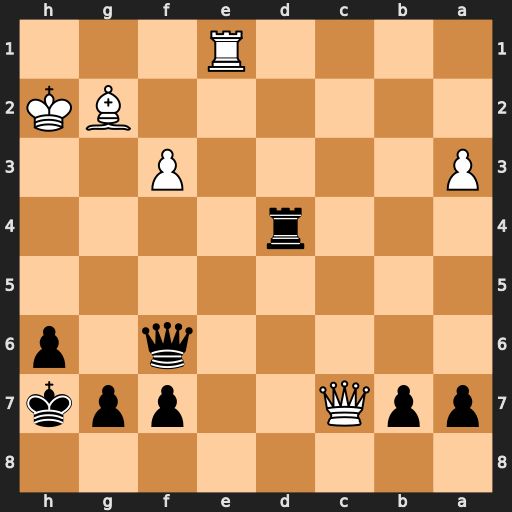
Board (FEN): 8/ppQ2ppk/5q1p/8/3r4/P4P2/6BK/4R3
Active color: b
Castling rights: -
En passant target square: -
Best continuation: Qh4+ Kg1 Qxe1+